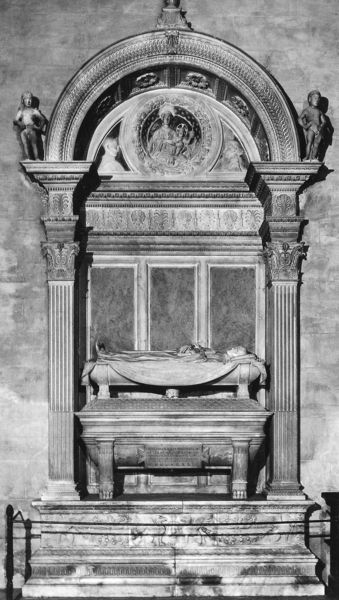
Titel: Grabmal des Pietro da Noceto
Künstler: Matteo Civitali
Standort: Lucca, S. Martino (EU - I)
Schlagwörter: weiß, fenster, grau, marmor, schwarz, säule, säulen, leute, wand, sockel, stein, figur, decke, mutter, personen, gotik, renaissance, kreis, engel, skulptur, relief, liegen, bogen, knaben, figuren, rundbogen, treppe, treppen, stufe, podest, figurn, foto, fotografie, nische, jungfrau, schwarzweiss, wei0, altar, skulpturen, christus, grab, jesus, jesus christus, verstorben, romanik, putten, maria, korinthisch, madonna, mutter gottes, absperrung, schwerz, erlöser, gottesmutter, grabmahl, sarkophag, messias, gottessohn, sohn gottes, unsere liebe frau, heilige maria, fotograf, christkind, verstorbener, madonna mit dem kind, renaisancne, christkönig, heilland, erretter, jesus von nazaret, gottesgebärerin, maria von nazaret